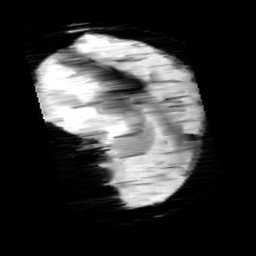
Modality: minIP
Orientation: sagittal
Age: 13
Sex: female
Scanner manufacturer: siemens
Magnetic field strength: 3 T
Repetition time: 0.027 s
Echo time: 0.02 s